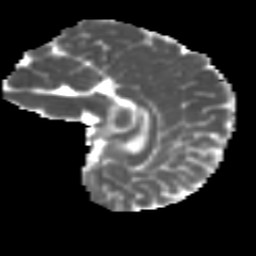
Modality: MD
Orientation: sagittal
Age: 12
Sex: male
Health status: ill
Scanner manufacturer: ge
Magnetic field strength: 3 T
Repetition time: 6.752 s
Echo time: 0.079 s